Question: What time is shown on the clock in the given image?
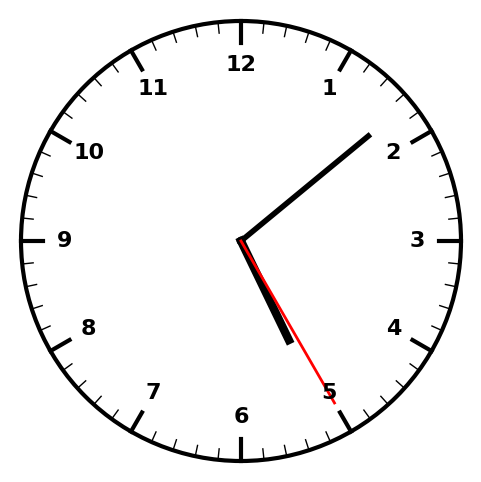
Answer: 05:08:25